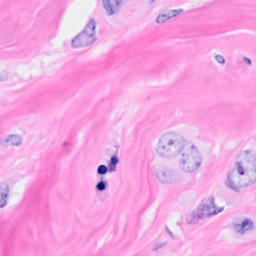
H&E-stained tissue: Breast